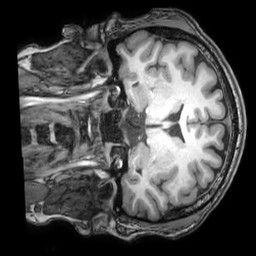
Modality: T1w
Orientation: coronal
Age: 27
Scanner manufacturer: philips
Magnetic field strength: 3 T
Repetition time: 0.007 s
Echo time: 0.003501 s